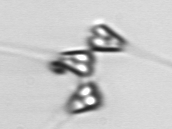
Label: Asterionellopsis_glacialis